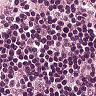
Metastatic tissue present: no